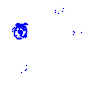
Particle: electron